Aerial crown-view tile of a tropical tree (Barro Colorado Island, Panama), acquired 20250818:
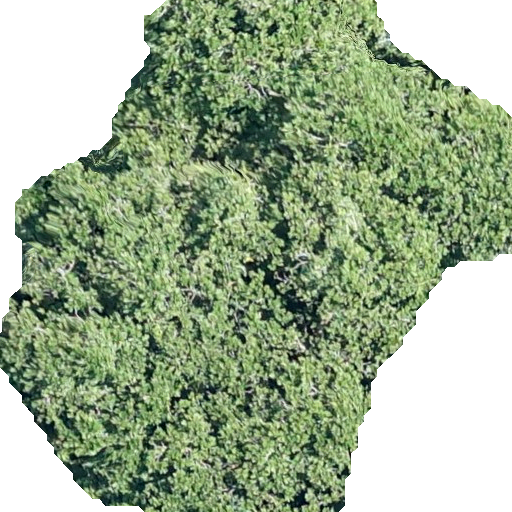
Species: Anacardium excelsum
GBIF accepted scientific name: Anacardium excelsum
Crown area: 294.797 m²